Aerial crown-view tile of a tropical tree (Barro Colorado Island, Panama), acquired 20241014:
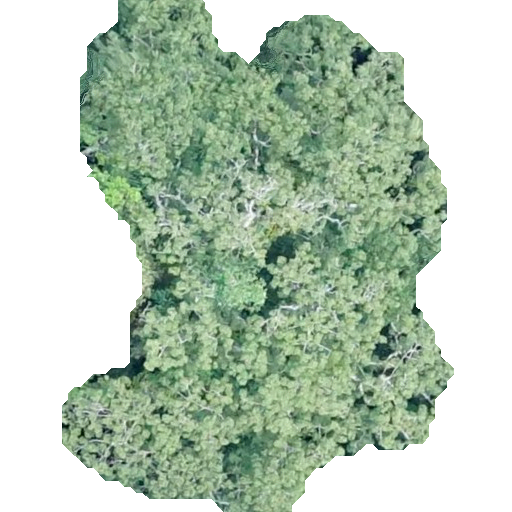
Species: Ceiba pentandra
GBIF accepted scientific name: Ceiba pentandra
Crown area: 232.969 m²